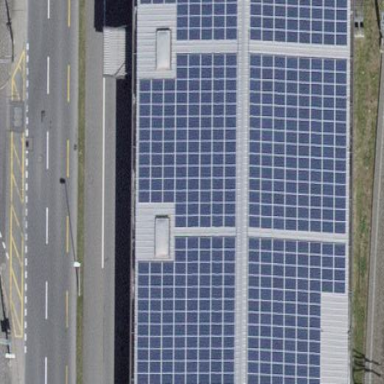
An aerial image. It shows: Solar photovoltaic panel generator.